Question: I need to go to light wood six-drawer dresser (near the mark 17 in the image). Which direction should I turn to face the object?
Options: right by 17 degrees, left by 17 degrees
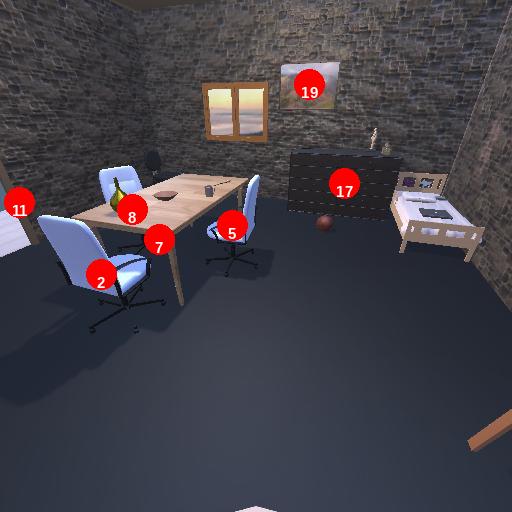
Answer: right by 17 degrees